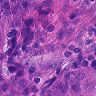
Metastatic tissue present: yes